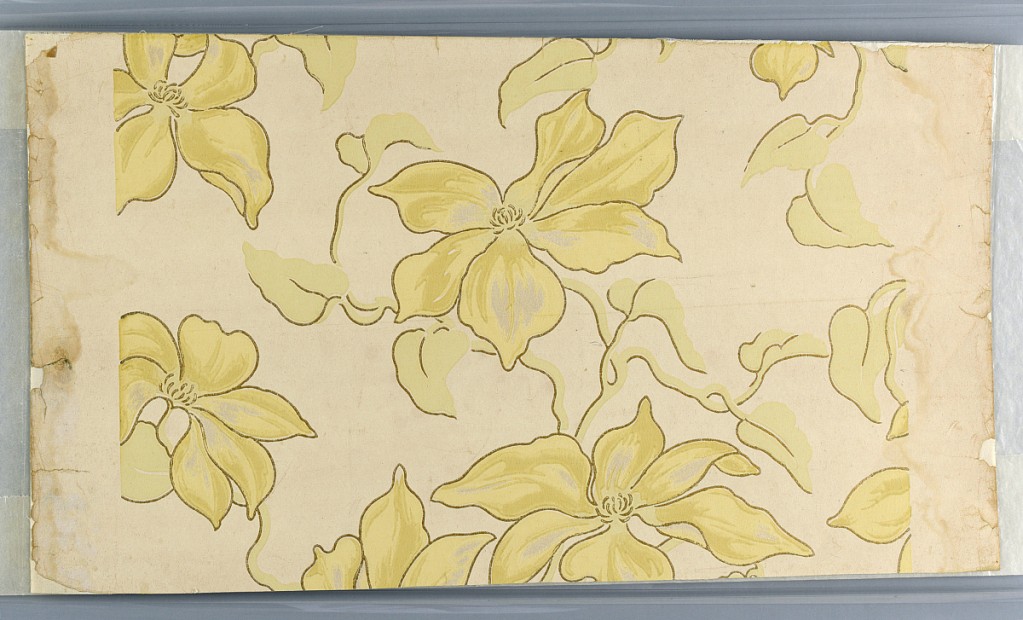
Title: Sidewall
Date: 1890–1900
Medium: Machine-printed
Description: Floral motif, large scaled flowers with large petals in pastel chrome yellow and sage green, very delicate shades, on ivory field. Flowers and leaves outlined in gilt. No. 1939-33-46 is the border to this wall paper.